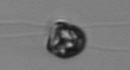
Label: flagellate_morphotype1